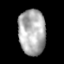
Tissue: lung
Cell type: Epithelial cells
Senescence score: 0.2085
Nuclear area (px): 1205
Mean DAPI intensity: 174.402